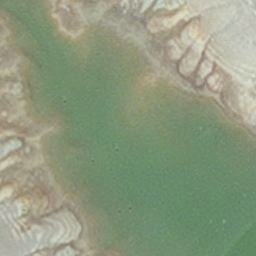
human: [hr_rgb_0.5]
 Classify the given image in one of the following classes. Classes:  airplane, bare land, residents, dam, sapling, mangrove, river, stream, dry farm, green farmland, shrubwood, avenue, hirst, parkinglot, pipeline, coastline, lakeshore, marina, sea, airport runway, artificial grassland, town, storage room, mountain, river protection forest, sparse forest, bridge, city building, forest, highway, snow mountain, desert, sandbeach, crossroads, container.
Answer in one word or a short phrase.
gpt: hirst